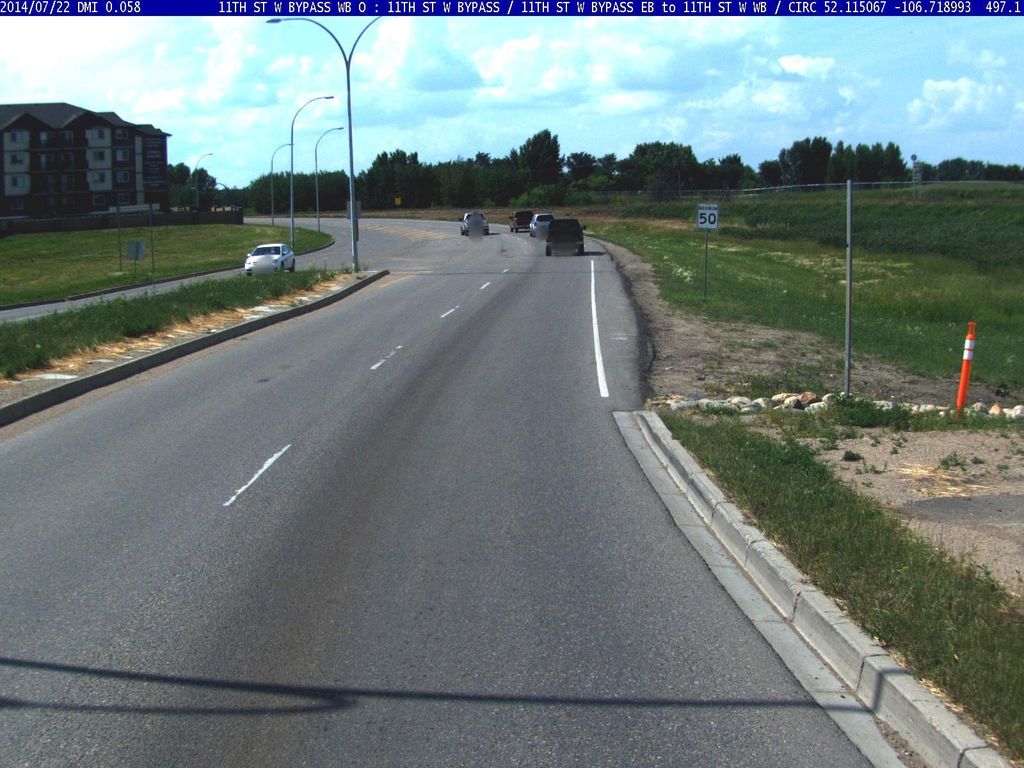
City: saskatoon